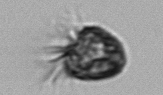
Label: Ciliophora